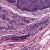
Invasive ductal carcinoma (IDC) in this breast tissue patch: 0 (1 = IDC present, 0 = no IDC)